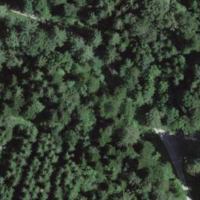
EUNIS habitat code: 41
Species observed at this site:
Pulmonaria obscura